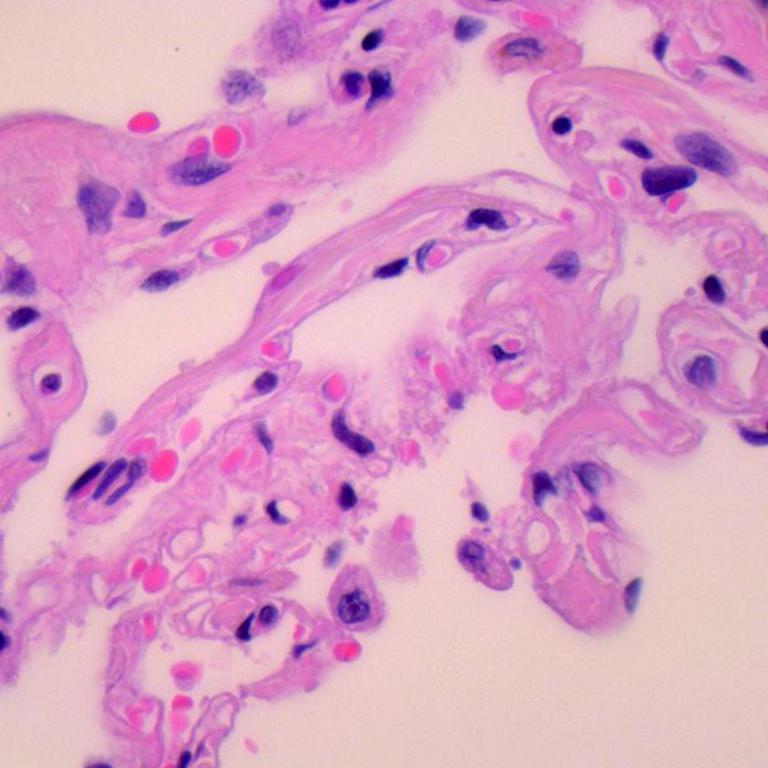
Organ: lung
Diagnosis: benign